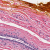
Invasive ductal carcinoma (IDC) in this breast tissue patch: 0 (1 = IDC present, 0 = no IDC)